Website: slack
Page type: payment
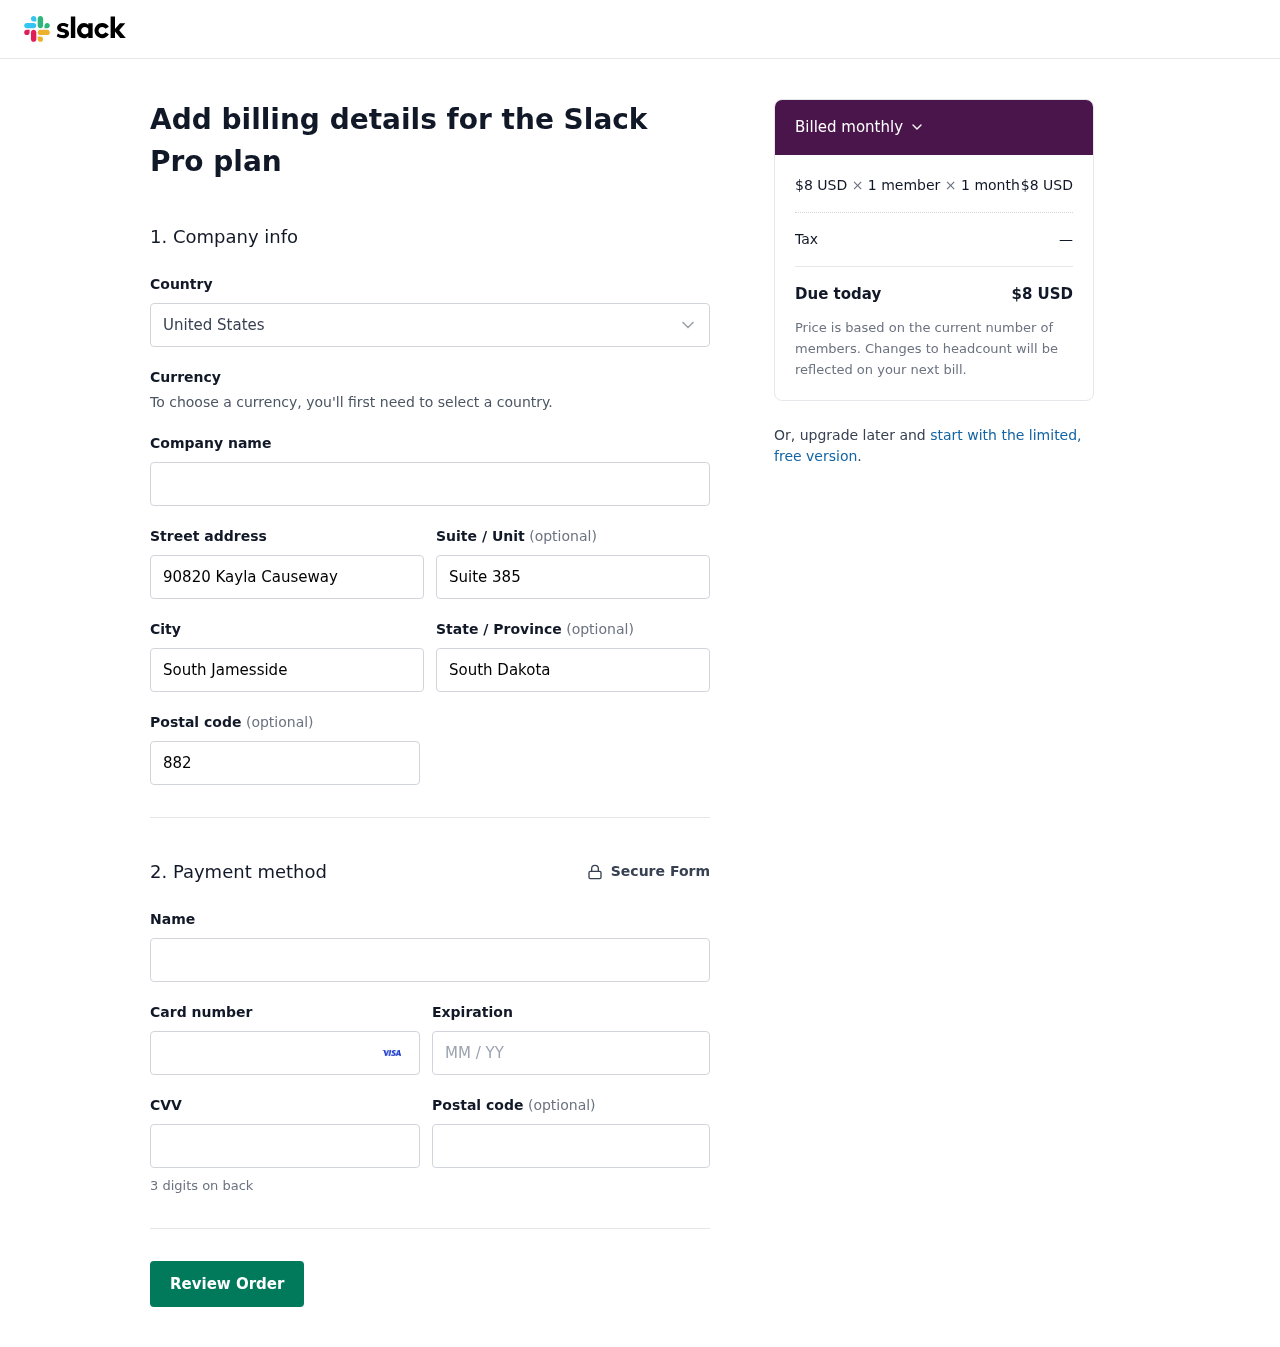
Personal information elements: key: PII_COUNTRY
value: United States
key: PII_STREET
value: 90820 Kayla Causeway
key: PII_STREET2
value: Suite 385
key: PII_CITY
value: South Jamesside
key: PII_STATE
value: South Dakota
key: PII_POSTCODE
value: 88290
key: PII_FULLNAME
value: Karen Wagner
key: PII_CARD_NUMBER
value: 4666 7773 5869 2051
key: PII_CARD_EXPIRY
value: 07/26
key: PII_CARD_CVV
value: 798
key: PII_POSTCODE2
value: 55530
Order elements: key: ORDER_PRICE_PER_MEMBER
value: $8 USD
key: ORDER_NUM_MEMBERS
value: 1 member
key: ORDER_NUM_MONTHS
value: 1 month
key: ORDER_SUBTOTAL
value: $8 USD
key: ORDER_TAX
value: —
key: ORDER_TOTAL
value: $8 USD